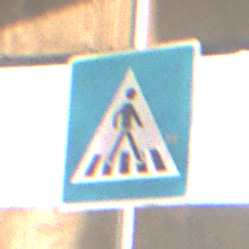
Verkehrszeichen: FussgaengerueberwegLinks
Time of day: SunriseSunset
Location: Roofed (Suburban)
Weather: Clear
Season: NotSpecified
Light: Natural